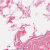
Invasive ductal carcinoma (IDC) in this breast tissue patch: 0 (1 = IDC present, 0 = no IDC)